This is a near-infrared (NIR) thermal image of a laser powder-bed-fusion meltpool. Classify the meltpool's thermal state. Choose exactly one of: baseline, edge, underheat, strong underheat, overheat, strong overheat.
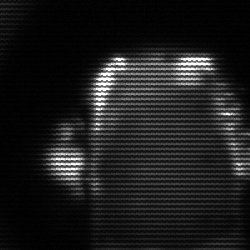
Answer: baseline